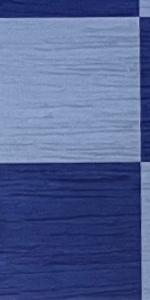
Label: Empty